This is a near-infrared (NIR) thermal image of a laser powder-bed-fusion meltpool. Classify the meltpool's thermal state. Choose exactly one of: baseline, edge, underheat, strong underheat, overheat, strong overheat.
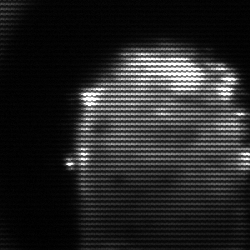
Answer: baseline